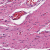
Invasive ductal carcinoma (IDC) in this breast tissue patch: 0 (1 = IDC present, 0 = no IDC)